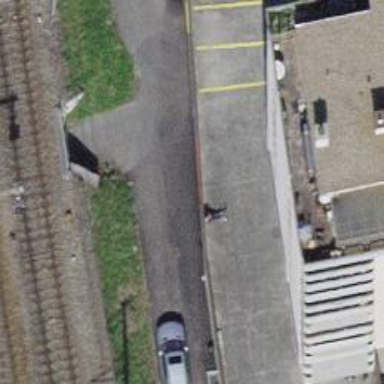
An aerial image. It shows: Footway tunnel.